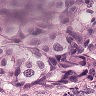
Metastatic tissue present: yes